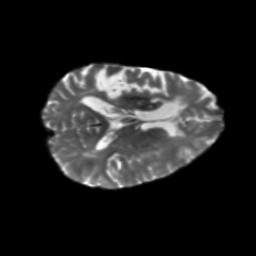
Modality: T2w
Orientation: axial
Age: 46
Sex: male
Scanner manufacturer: siemens
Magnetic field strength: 3 T
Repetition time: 5.25 s
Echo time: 0.08 s